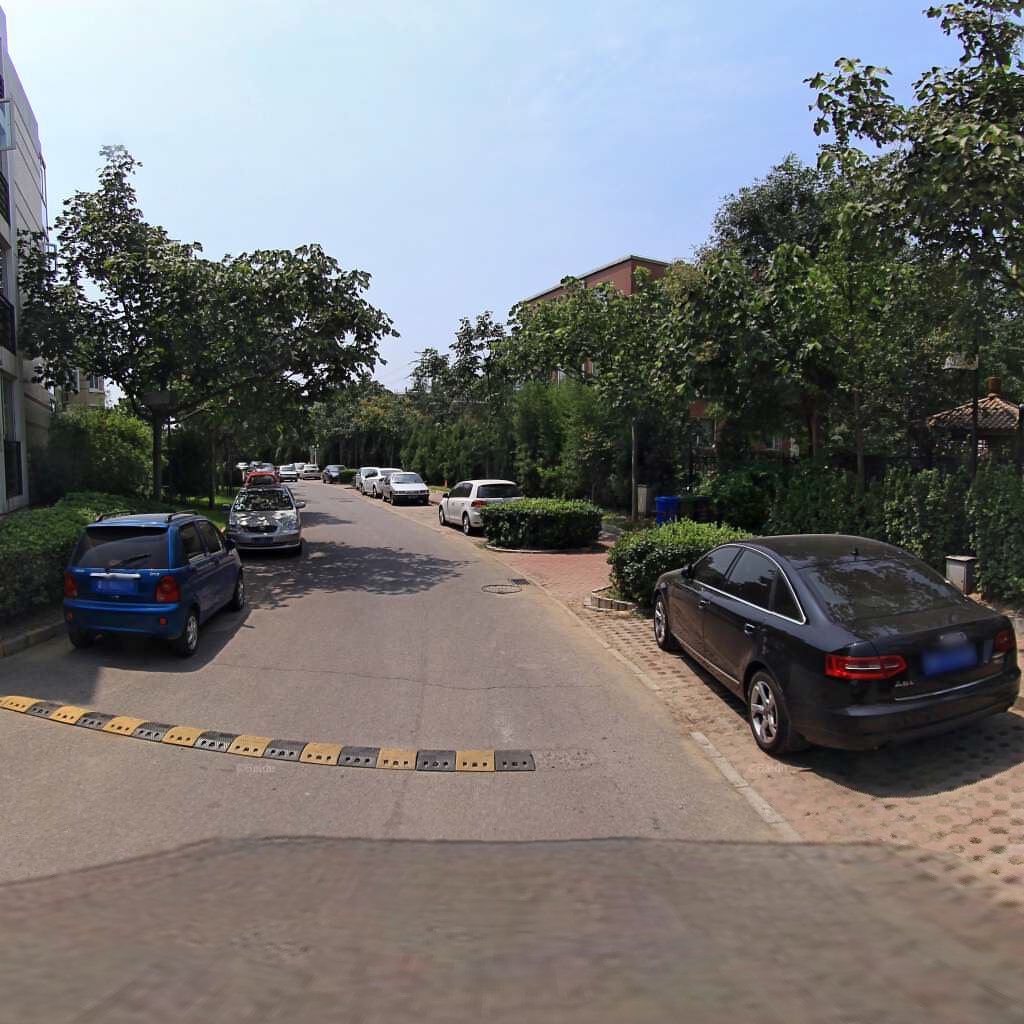
Region: Haidian
Road damage annotations: transverse crack, manhole cover